Question: I am working in winform and using combobox.
I set the properties of combobox in this sequence
'''
combobox.DisplayMember
combobox.ValueMember
combobox.DataSource
'''
Binding Code is
'''
private void BindBranch()
{
BranchClass branch = new BranchClass();
branch.Active = true;
branch.Company = Startup.CompID;
if (branch.GetAll(out dtBranch, out result))
{
cmbBranch.DisplayMember = "br_name";
cmbBranch.ValueMember = "br_id";
cmbBranch.DataSource = dtBranch;
}
else
{
MessageBox.Show(result);
}
}
'''
I have used combobox in my application several times, I don't know where I am making mistake as
> Sometime SelectedItem property returns exact value (int,string) based
on the data type of "ValueMember" property, but sometime it returns
"DataRowView", in which case an InvalidCastException is thrown.
I've read this is because of the sequence in which properties are setting in combobox. But this is not the case now.
Binding code is

Calling code is
'''
private void BindEmployee()
{
employee.Branch = Convert.ToInt32(cmbBranch.SelectedItem); // InvalidCastException thrown here
employee.Active = true;
var dt = new DataTable();
if (employee.GetEmployee(out dt, out result, false))
{
cmbEmployee.DisplayMember = "emp_name";
cmbEmployee.ValueMember = "emp_id";
cmbEmployee.DataSource = dt;
}
}
'''
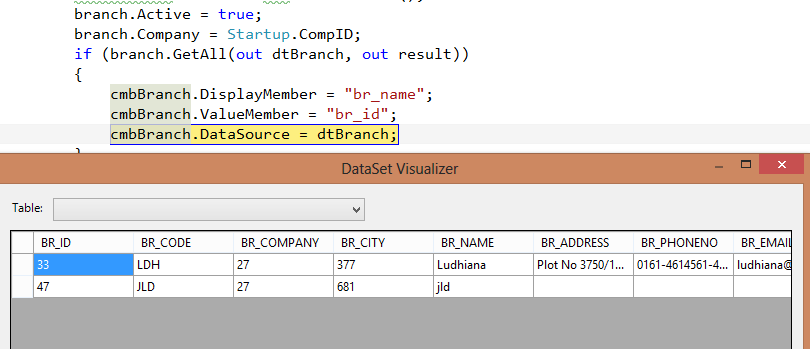
Answer: I assume you are after the 'br_id'. Have you tried:
'''
employeeBranch = ConvertToInt32(cmBranch.SelectedValue);
'''